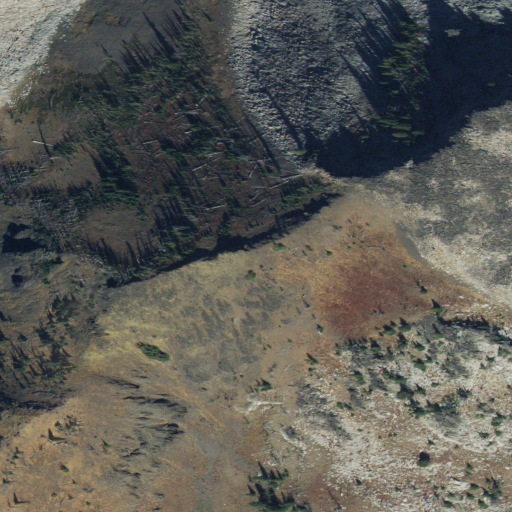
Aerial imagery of ridge(s) in Idaho named Lava Ridge containing shrub, evergreen forest, grassland, and barren land